Question: While validating a user form am getting a default form validation pop up like this:

Here's the form with code:
'''
<form name="myForm">
<input type="text" class="form-control" required
data-ng-model="entity.name" name="name"
placeholder="Pit Name">
</form>
<button type="button" ng-click="save()" ng-disabled="myForm.$invalid">Save</button>
'''
There is a save button which on click am getting the above pop up.How can I disable that pop up?
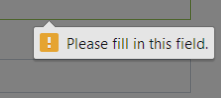
Answer: You can use 'novalidate' like
'''
<form action="demo_form.asp" novalidate>
E-mail: <input type="email" name="user_email" />
<input type="submit" />
</form>
'''